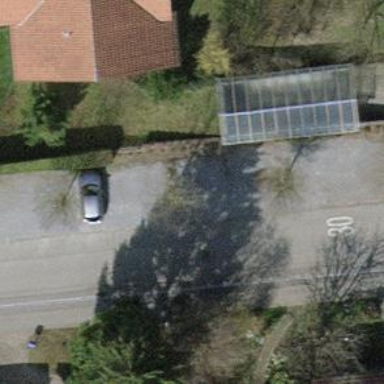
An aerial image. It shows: Street side parking area.